The picture encodes a bearing's raw vibration samples as pixel intensities in a 2-D grid. Classify the bearing condition as one of: normal, inner_race, outer_race, ball.
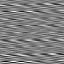
Answer: outer_race